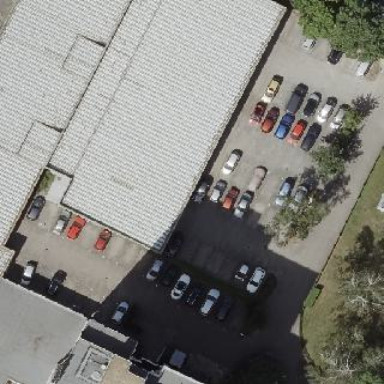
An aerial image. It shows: Parking area with surface.